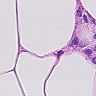
Metastatic tissue present: no